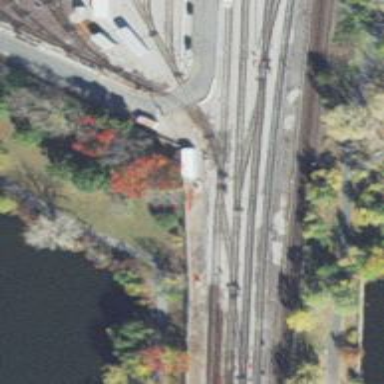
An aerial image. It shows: Yard area with electrified rail tracks.